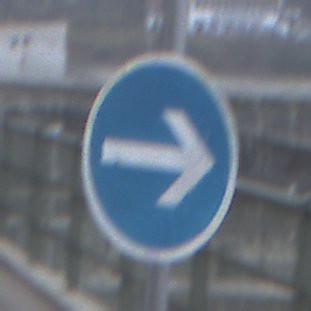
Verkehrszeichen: VorgeschriebeneFahrtrichtungHierRechts
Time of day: MorningAfternoon
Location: Outdoor (Suburban)
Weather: Overcast
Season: NotSpecified
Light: Natural